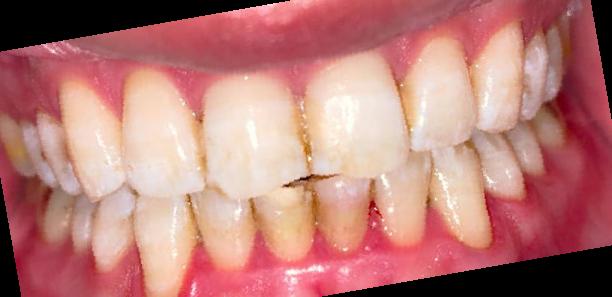
Condition: Calculus